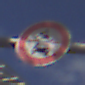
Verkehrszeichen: VerbotKraftfahrzeuge
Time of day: MorningAfternoon
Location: Outdoor (Urban)
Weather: PartlyCloudy
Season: NotSpecified
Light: Natural